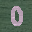
Label: 0